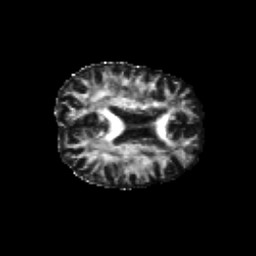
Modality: FA
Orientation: axial
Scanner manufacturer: siemens
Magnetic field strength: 3 T
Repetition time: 6.8 s
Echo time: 0.093 s